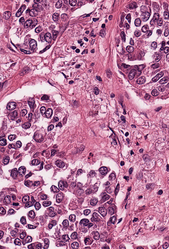
Tumor epithelial tissue: yes
Tumor-associated stroma tissue: yes
Normal tissue: no